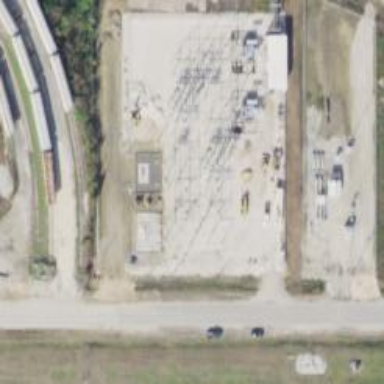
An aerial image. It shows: Switch for power supply.